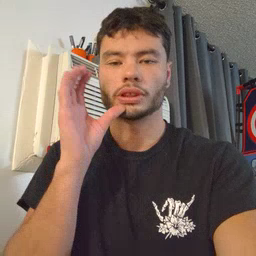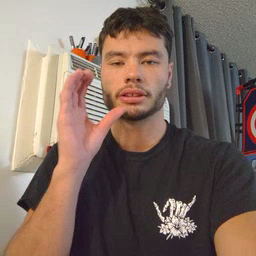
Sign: drink